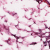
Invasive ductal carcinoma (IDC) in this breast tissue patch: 0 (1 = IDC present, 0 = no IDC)